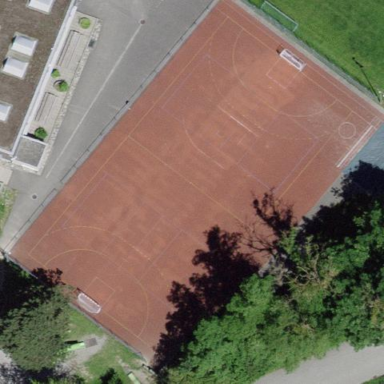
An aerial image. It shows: Multi-sport pitch with tartan surface for leisure activities.